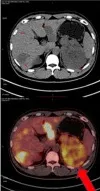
Positron emission tomography-computed tomography showed primary tumor in the left adrenal gland.
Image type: radiology (pet)